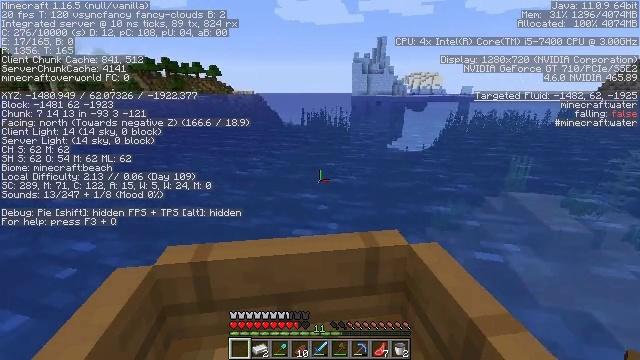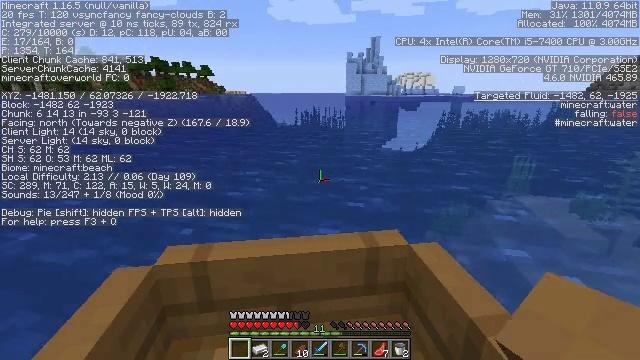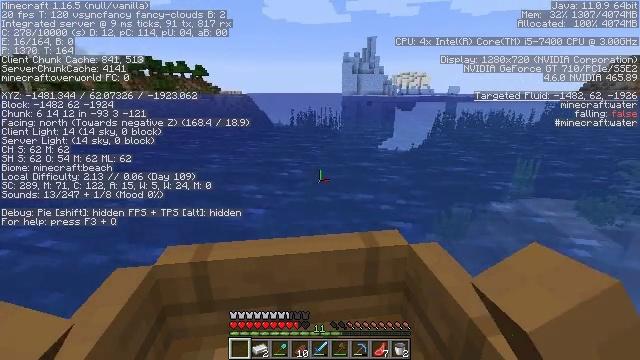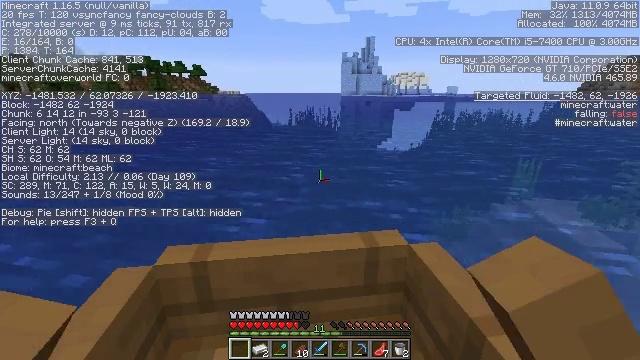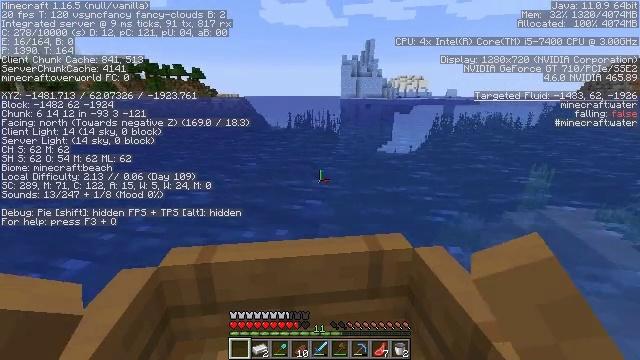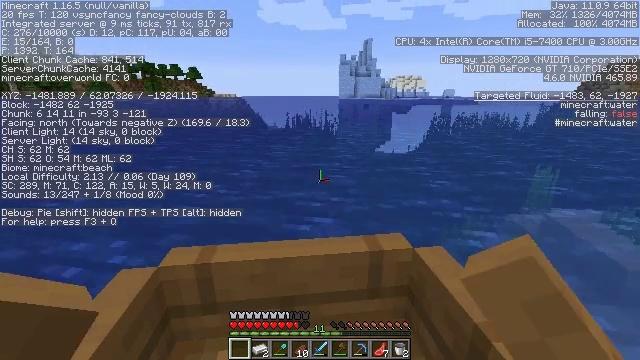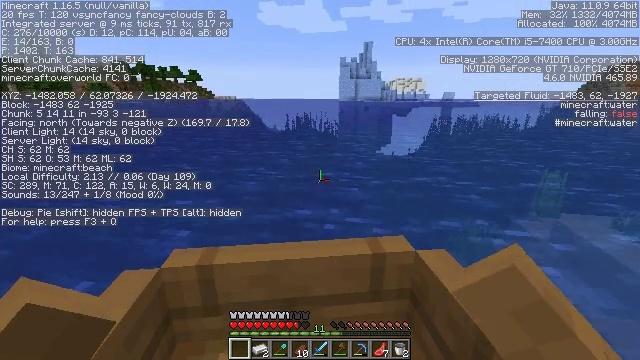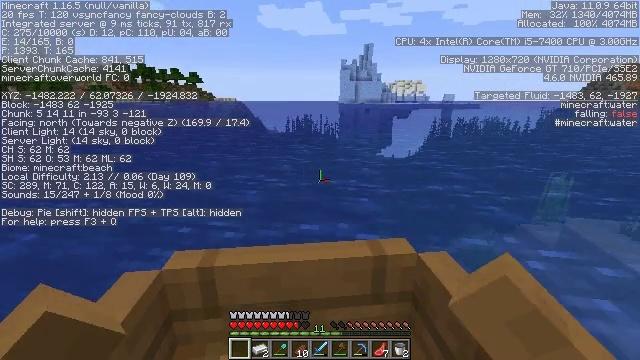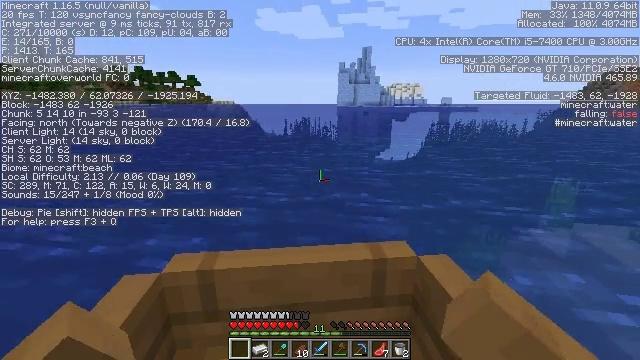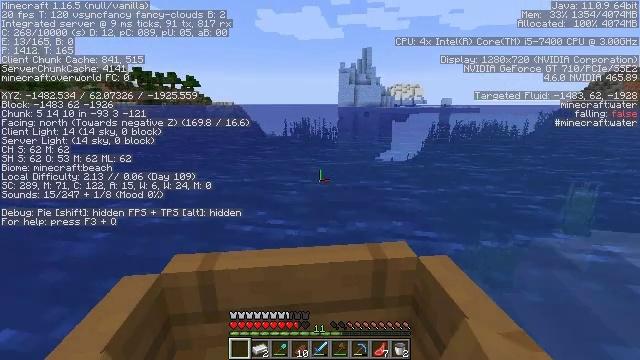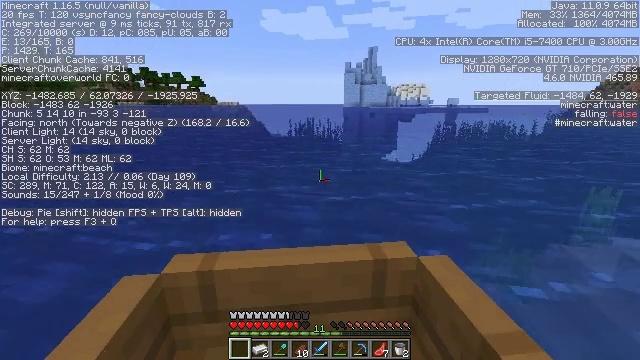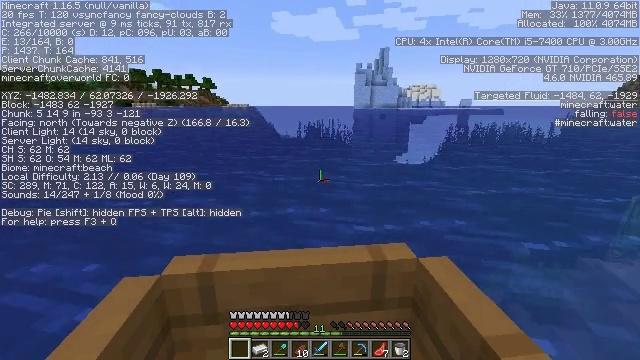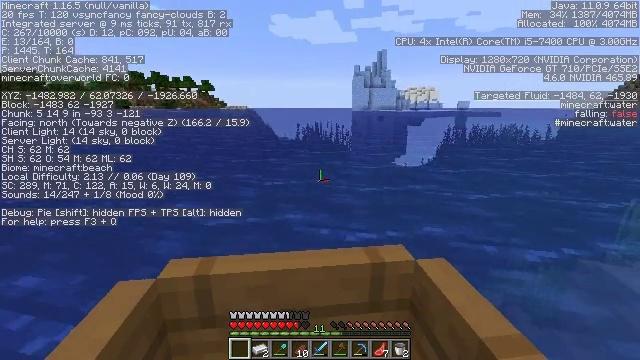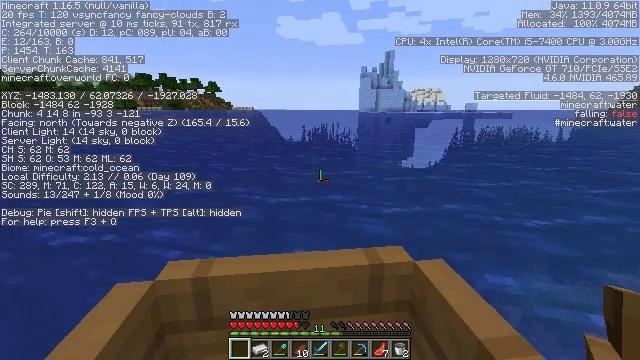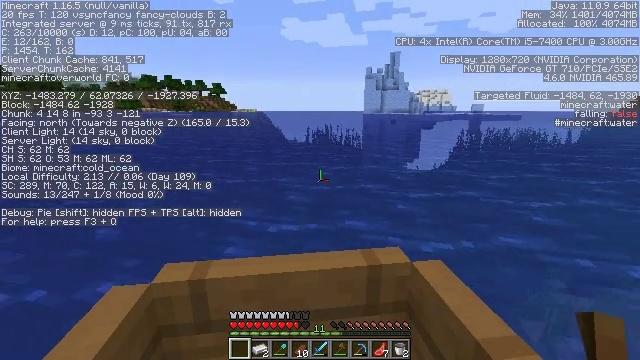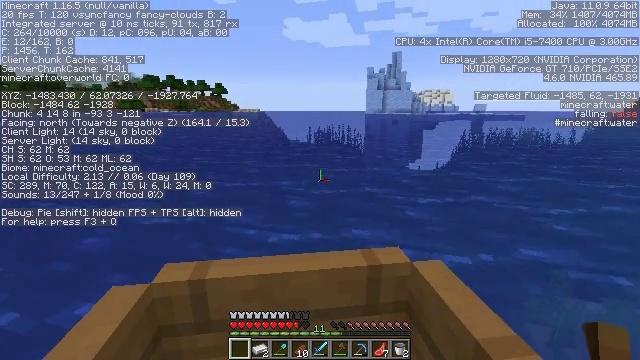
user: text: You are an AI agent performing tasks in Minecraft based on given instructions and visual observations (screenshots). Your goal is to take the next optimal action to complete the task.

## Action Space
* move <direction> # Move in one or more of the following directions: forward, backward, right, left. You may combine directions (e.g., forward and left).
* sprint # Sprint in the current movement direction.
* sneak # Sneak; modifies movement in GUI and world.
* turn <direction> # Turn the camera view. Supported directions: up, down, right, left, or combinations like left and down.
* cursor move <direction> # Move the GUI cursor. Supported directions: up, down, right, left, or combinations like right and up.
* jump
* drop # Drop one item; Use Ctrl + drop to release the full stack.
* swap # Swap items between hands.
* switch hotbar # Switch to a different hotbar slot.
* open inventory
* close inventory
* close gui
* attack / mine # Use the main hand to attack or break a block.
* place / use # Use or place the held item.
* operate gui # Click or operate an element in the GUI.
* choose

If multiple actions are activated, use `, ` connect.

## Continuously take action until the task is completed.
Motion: motion action
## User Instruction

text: Attack the hay block to get hay.
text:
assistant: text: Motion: move forward
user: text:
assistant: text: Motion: move forward
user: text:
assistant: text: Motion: move forward
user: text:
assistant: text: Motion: move forward
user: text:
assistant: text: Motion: move forward
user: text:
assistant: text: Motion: move forward
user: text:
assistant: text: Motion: move forward
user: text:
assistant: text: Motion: move forward and move left
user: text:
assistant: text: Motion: move forward and move left
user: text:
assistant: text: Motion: move forward
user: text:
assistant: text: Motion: move forward
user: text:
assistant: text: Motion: move forward
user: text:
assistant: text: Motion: move forward
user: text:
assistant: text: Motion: move forward
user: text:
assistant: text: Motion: move forward
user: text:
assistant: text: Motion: move forward
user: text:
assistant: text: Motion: move forward
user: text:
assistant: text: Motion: move forward
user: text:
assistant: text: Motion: move forward
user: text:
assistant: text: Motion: move forward
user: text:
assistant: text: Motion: move forward
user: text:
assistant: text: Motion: move forward
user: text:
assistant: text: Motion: move forward
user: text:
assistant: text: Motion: move forward
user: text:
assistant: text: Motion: move forward
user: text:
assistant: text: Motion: move forward
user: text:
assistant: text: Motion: move forward
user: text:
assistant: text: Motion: move forward and move right
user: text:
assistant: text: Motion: move forward and move right
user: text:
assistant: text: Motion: move forward